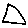
Label: triangle